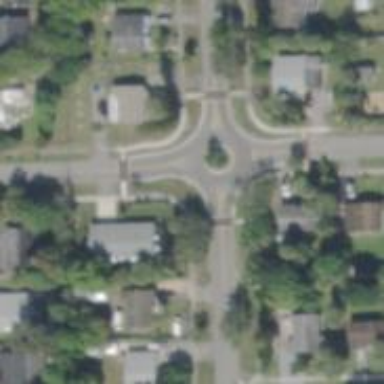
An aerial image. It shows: Tertiary road that leads to roundabout.